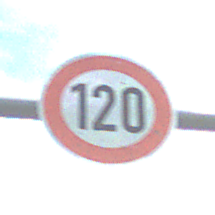
Verkehrszeichen: Geschwindigkeit120
Umgebung: Outdoor, Urban
Tageszeit: MorningAfternoon
Wetter: PartlyCloudy
Licht: Natural
Jahreszeit: NotSpecified
Kontrast: LowContrast